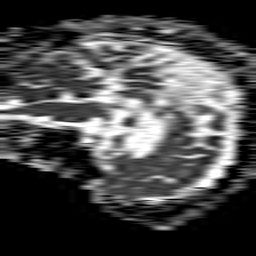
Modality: ADC
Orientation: sagittal
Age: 75
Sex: female
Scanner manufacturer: philips
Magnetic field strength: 1.5 T
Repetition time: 4.6 s
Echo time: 0.08517 s